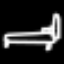
Label: bed